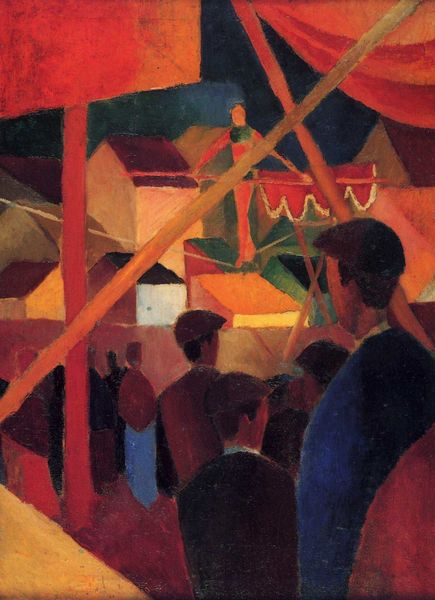
Titel: Seiltänzer
Künstler: August Macke
Standort: Bonn
Institution: Kunstmuseum
Schlagwörter: blau, dunkel, gemälde, mann, weiß, aquarell, frauen, gelb, grün, menschen, stadt, bunt, frau, licht, männer, nacht, orange, profil, rücken, schwarz, strasse, dach, gebäude, rot, tuch, expressionismus, fest, tanz, jacke, kappe, kappen, mütze, mützen, vorhang, öl, häuser, kind, personen, aufführung, bühne, publikum, tänzerin, rosa, farbig, stab, zuschauer, abstrakt, farben, flächen, dächer, farbe, formen, violett, besucher, vorstellung, vorhänge, draperie, arena, pfosten, gerüst, stangen, expressionistisch, seil, rückenfigur, jacken, zirkus, jahrmarkt, macke, diagonale, diagonalen, stange, streben, klee, gesichtslos, kandinsky, zelt, markise, akrobatik, akrobatin, artisten, pultdach, satteldach, lau, kirmes, franz marc, marc, august macke, gleichgewicht, rauen, akrobat, anonym, linen, cirkus, seiltänzerin, seiltanz, farbis, expressioninsmus, seiltänzer, ot, irkus, satadt, weiß quadrat, seiltäner